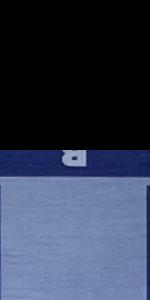
Label: Empty